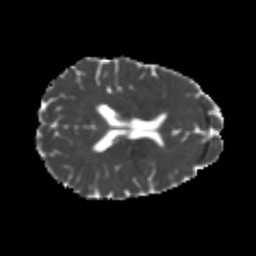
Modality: MD
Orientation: axial
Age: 24
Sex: female
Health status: healthy
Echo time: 0.074 s